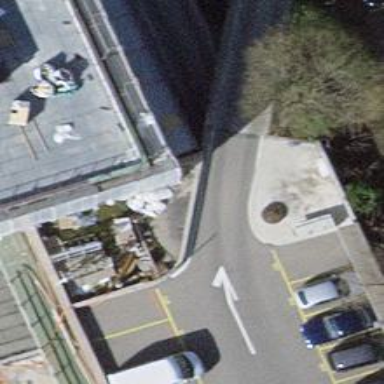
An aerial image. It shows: Parking entrance.